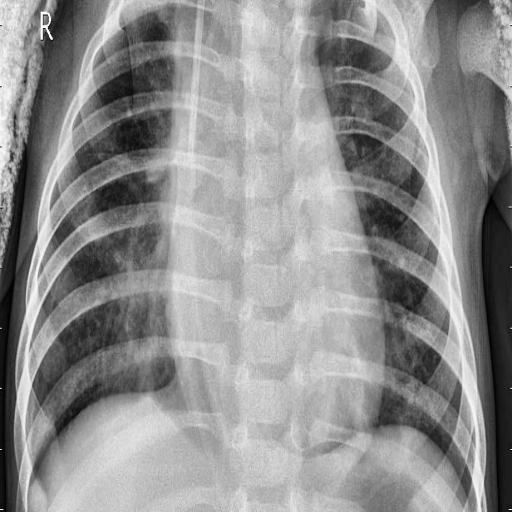
Finding: PNEUMONIA